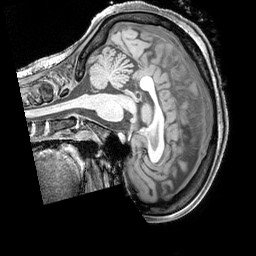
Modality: T1w
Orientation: sagittal
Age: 22
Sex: female
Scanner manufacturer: siemens
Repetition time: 2.3 s
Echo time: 0.00226 s